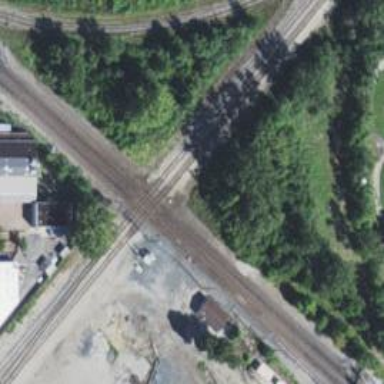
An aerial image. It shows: Railway crossing.